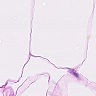
Metastatic tissue present: no